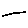
Label: line